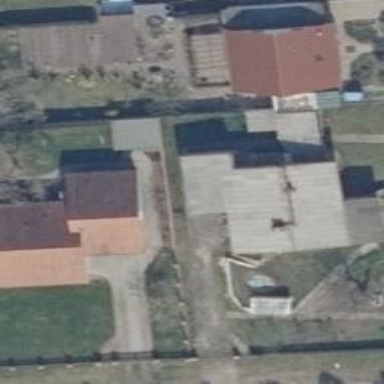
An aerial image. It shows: Detached building.